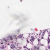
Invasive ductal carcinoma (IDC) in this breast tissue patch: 1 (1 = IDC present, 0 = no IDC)